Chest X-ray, PA view. Patient: 33 years old, sex M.
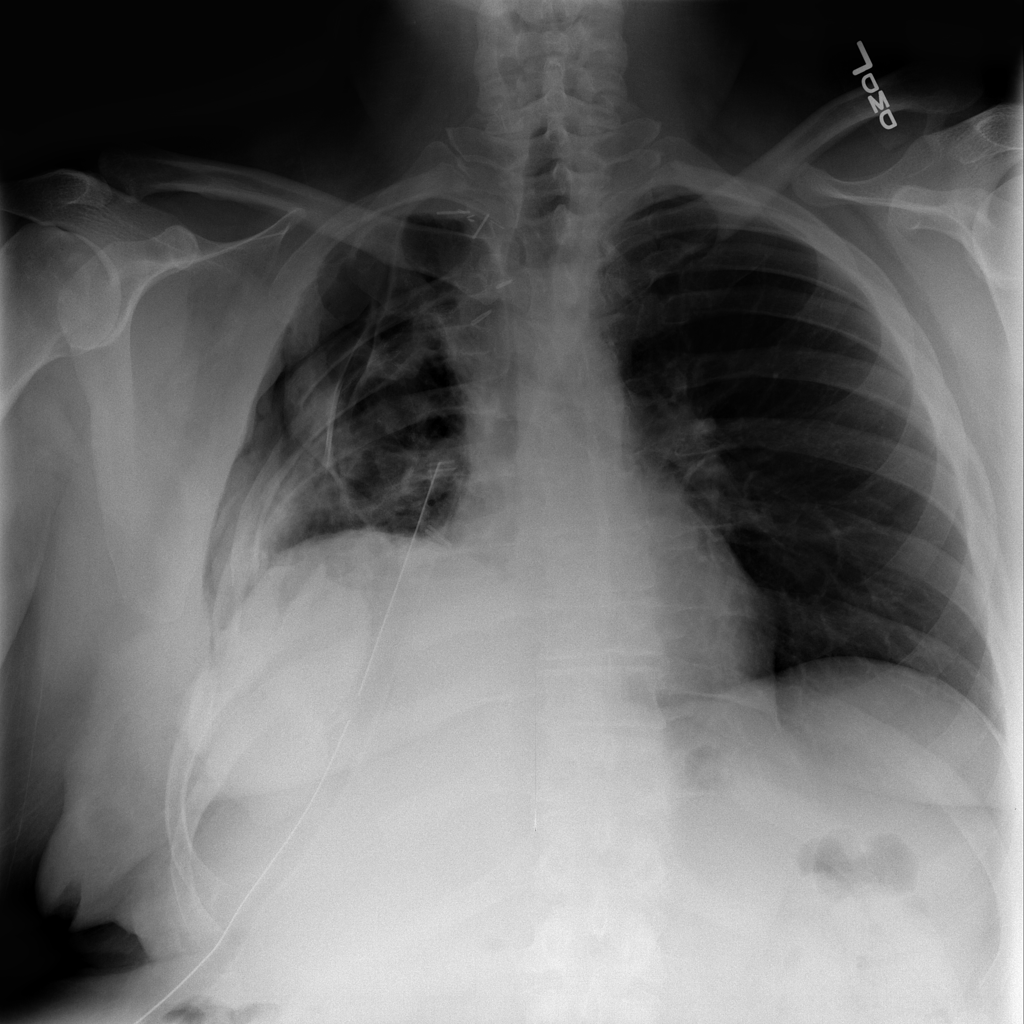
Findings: No Finding